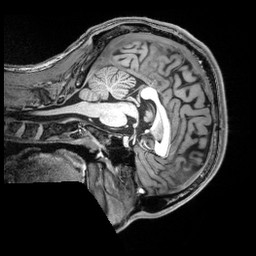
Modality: T1w
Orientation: sagittal
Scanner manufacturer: siemens
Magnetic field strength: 3 T
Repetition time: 2.5 s
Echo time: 0.00343 s